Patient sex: M
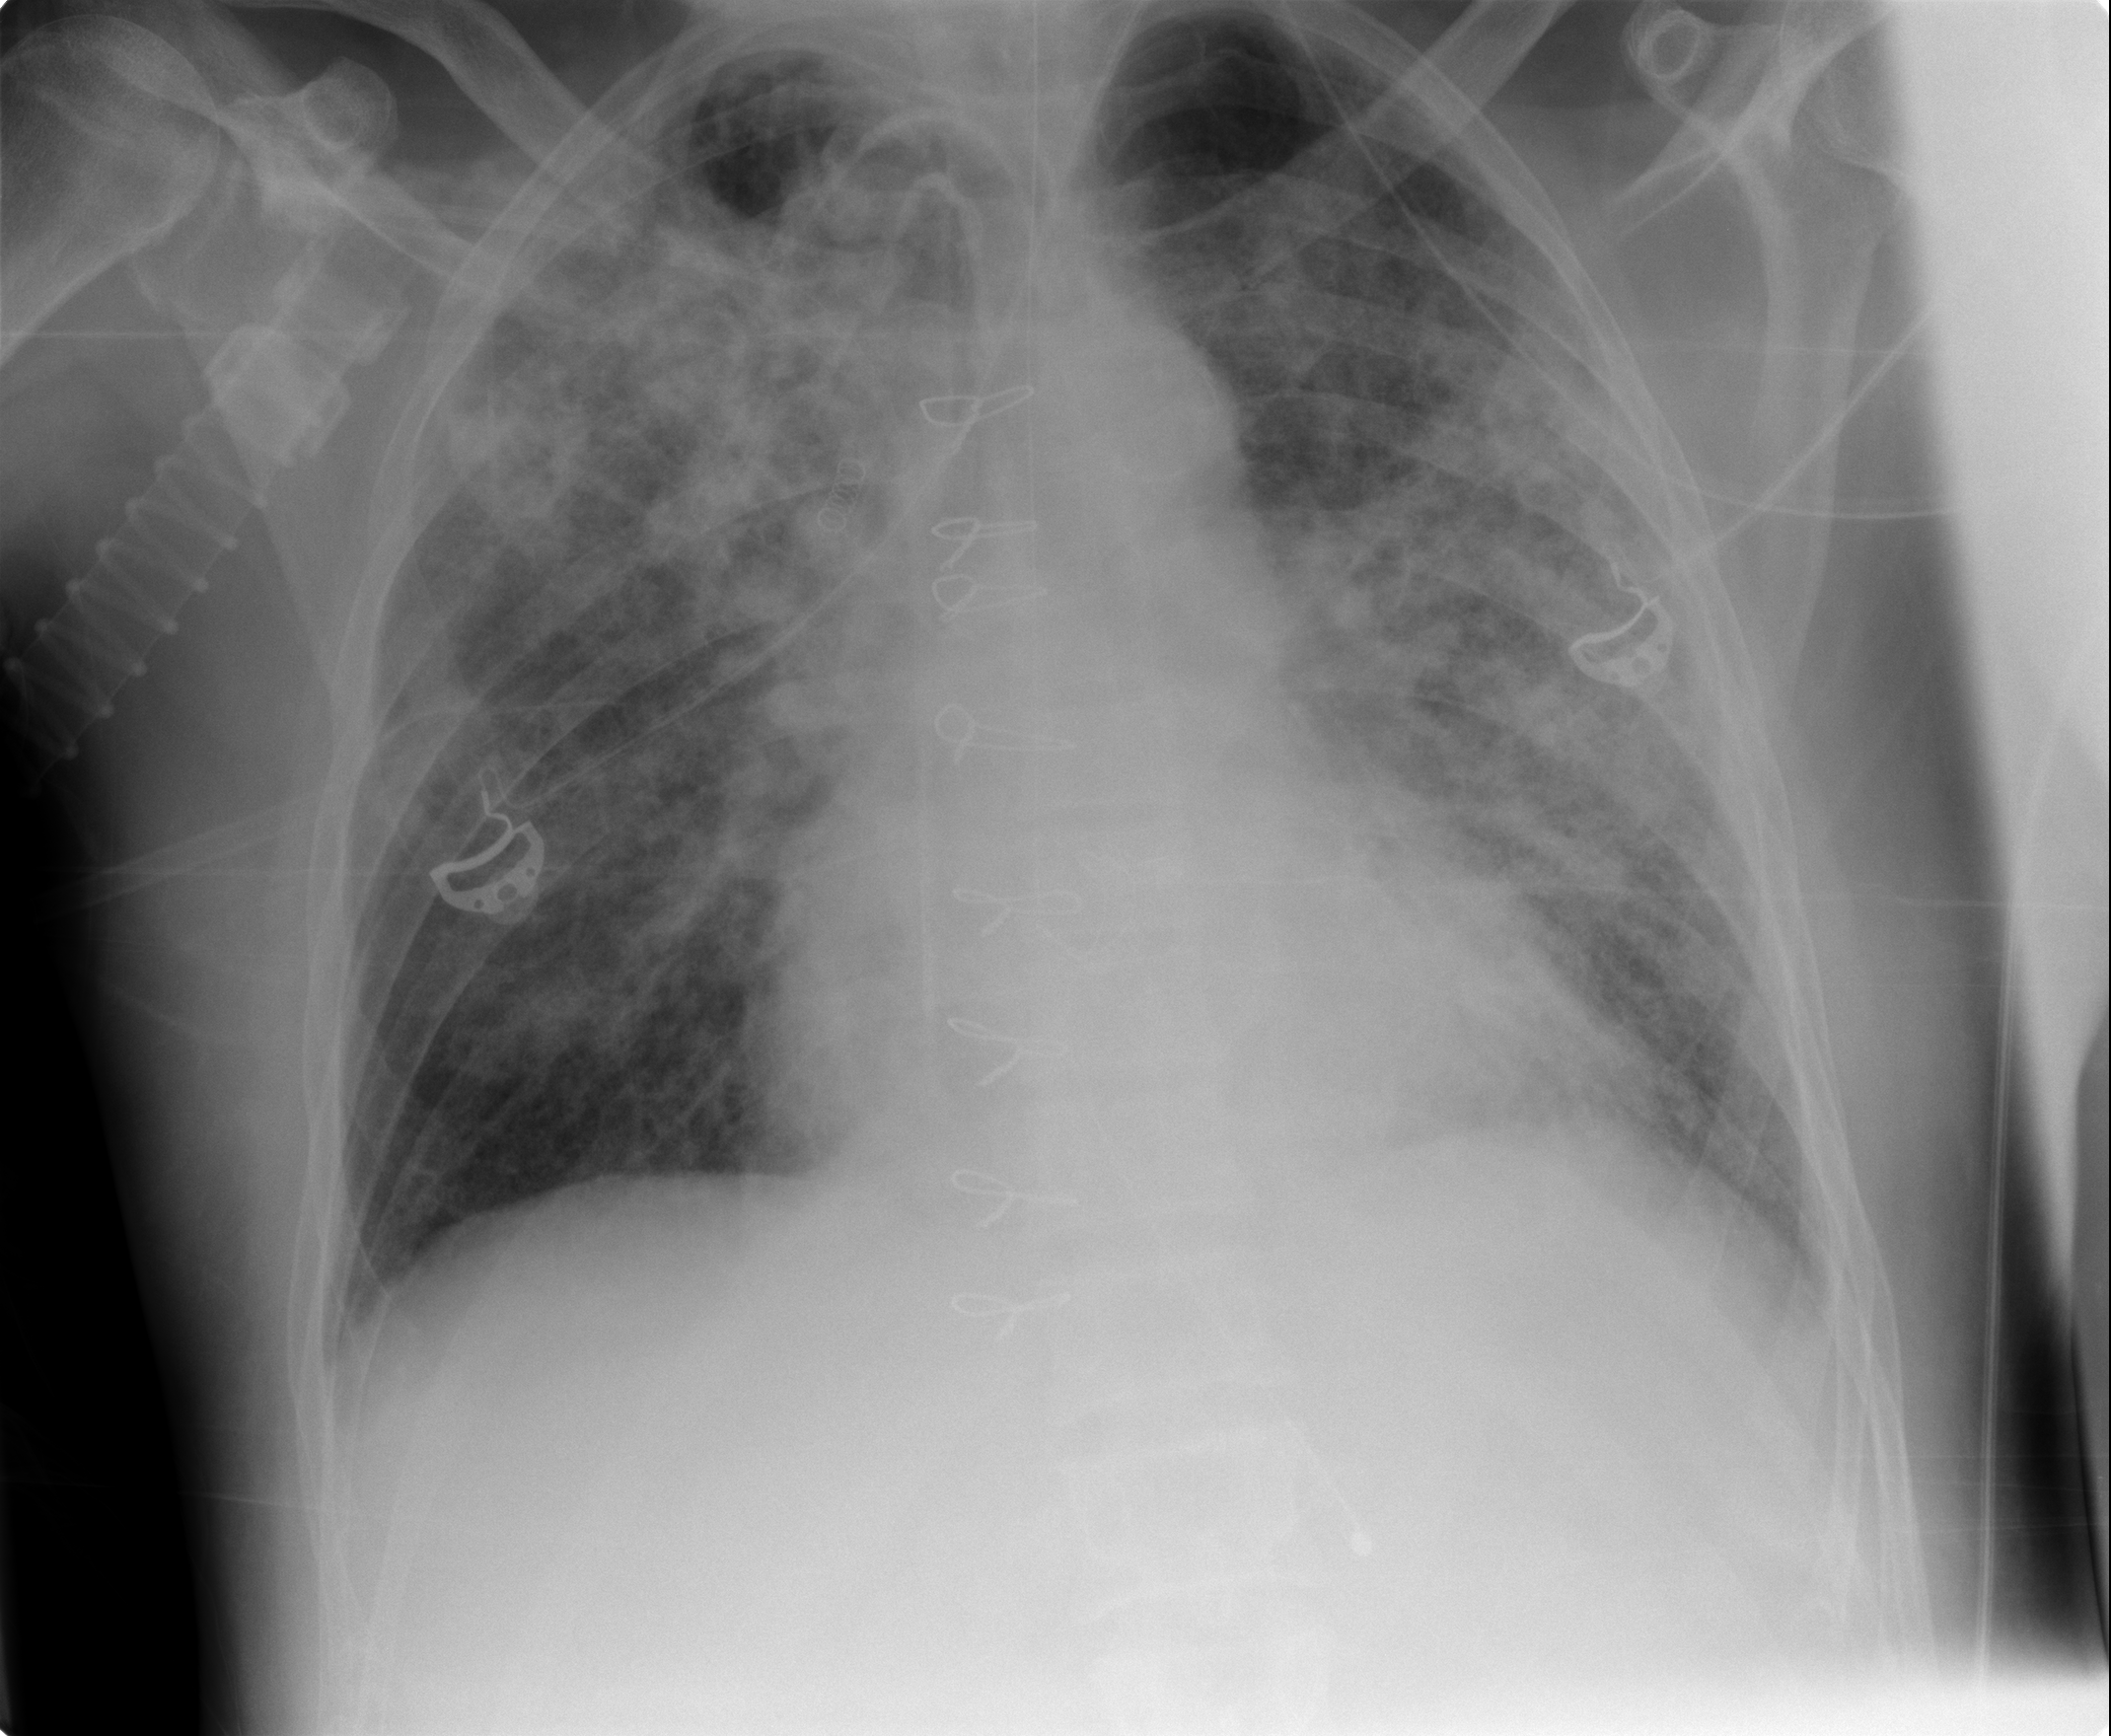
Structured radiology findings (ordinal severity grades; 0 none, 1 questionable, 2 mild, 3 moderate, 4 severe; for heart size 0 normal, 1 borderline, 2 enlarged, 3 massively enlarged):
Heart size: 2
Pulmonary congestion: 2
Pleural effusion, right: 0
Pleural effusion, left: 0
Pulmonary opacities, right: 3
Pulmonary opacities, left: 3
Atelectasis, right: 2
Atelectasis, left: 2